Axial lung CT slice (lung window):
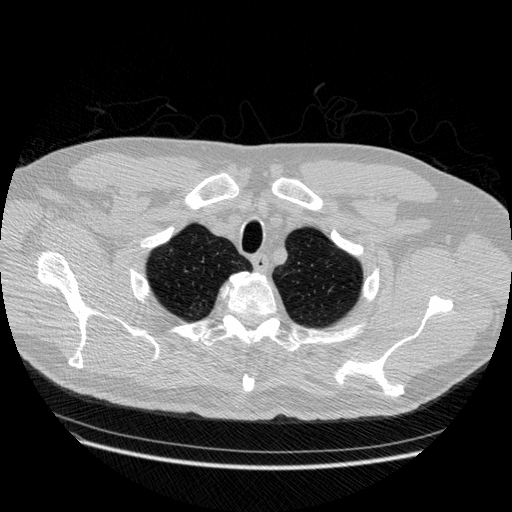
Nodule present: no